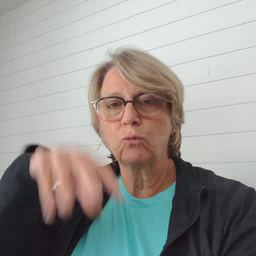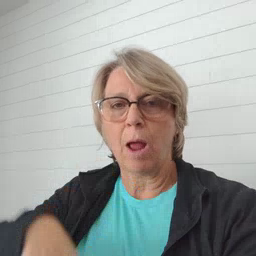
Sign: drop